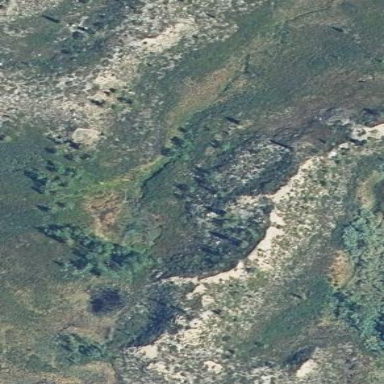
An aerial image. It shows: Landscape covered with heath.